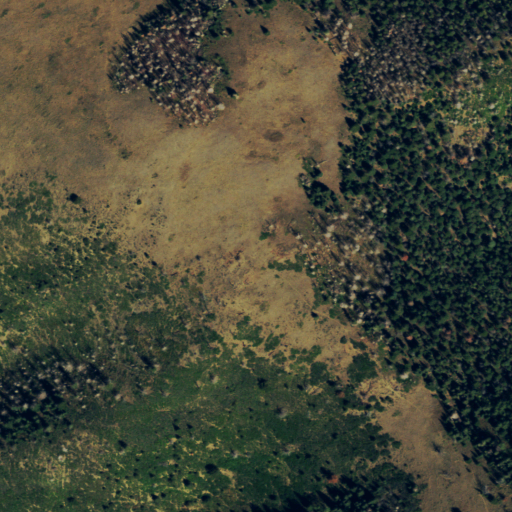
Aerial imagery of mountain in Colorado named Table Mountain containing grassland, shrub, evergreen forest, and mixed forest